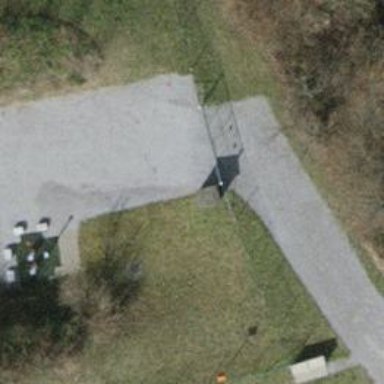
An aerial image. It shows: Gate.